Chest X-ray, AP view. Patient: 45 years old, sex M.
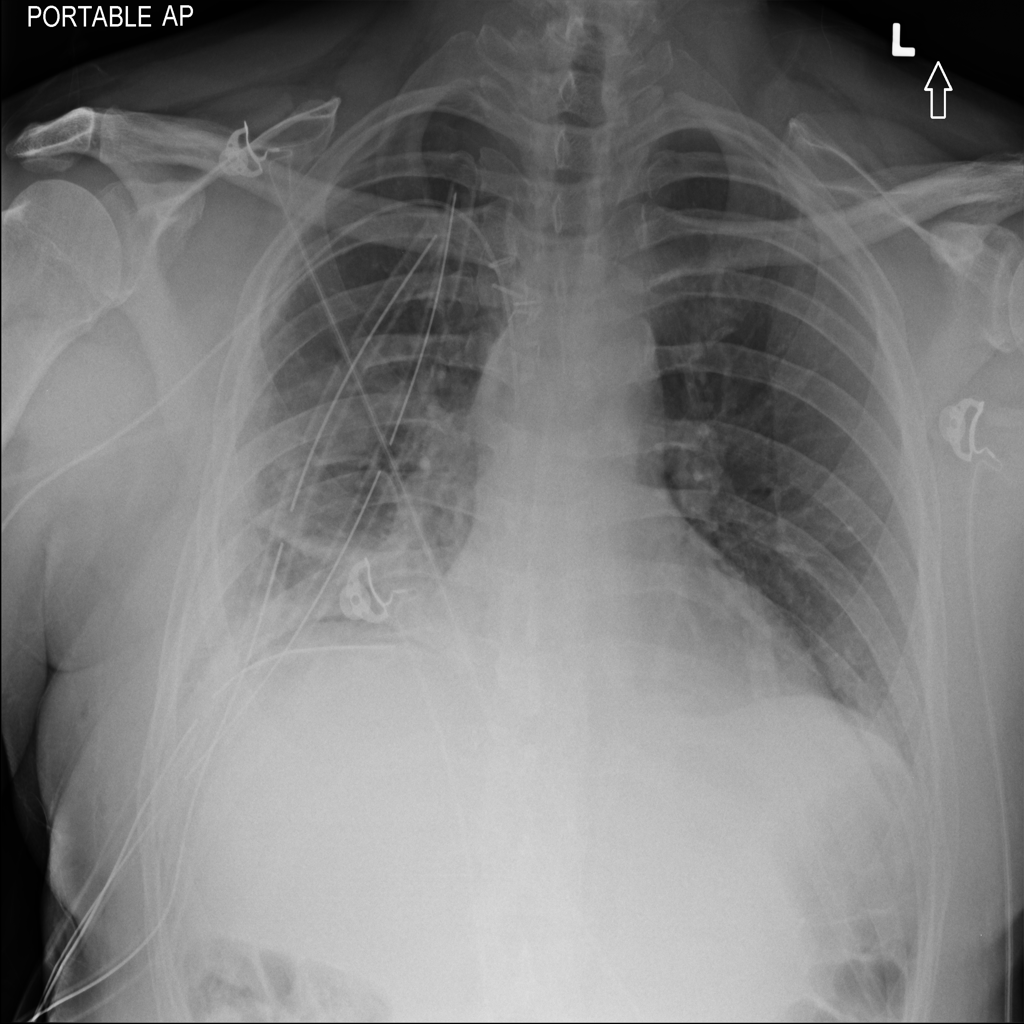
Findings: Atelectasis, Effusion, Infiltration, Pleural_Thickening